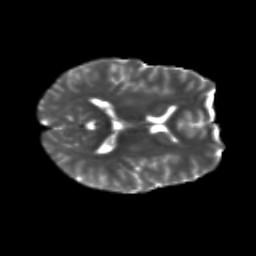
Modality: T2w
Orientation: axial
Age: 28
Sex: male
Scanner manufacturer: siemens
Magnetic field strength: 3 T
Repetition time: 8.8 s
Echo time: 0.085 s